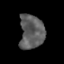
Tissue: skin
Cell type: Epithelial cells
Senescence score: 0.2537
Nuclear area (px): 819
Mean DAPI intensity: 93.906